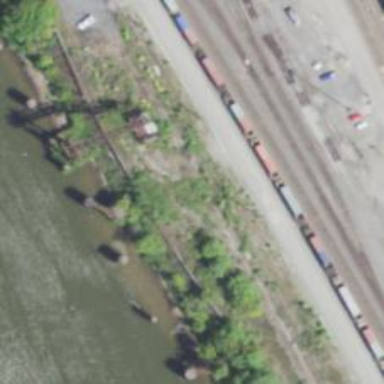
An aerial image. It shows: Railway siding for service.